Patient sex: M
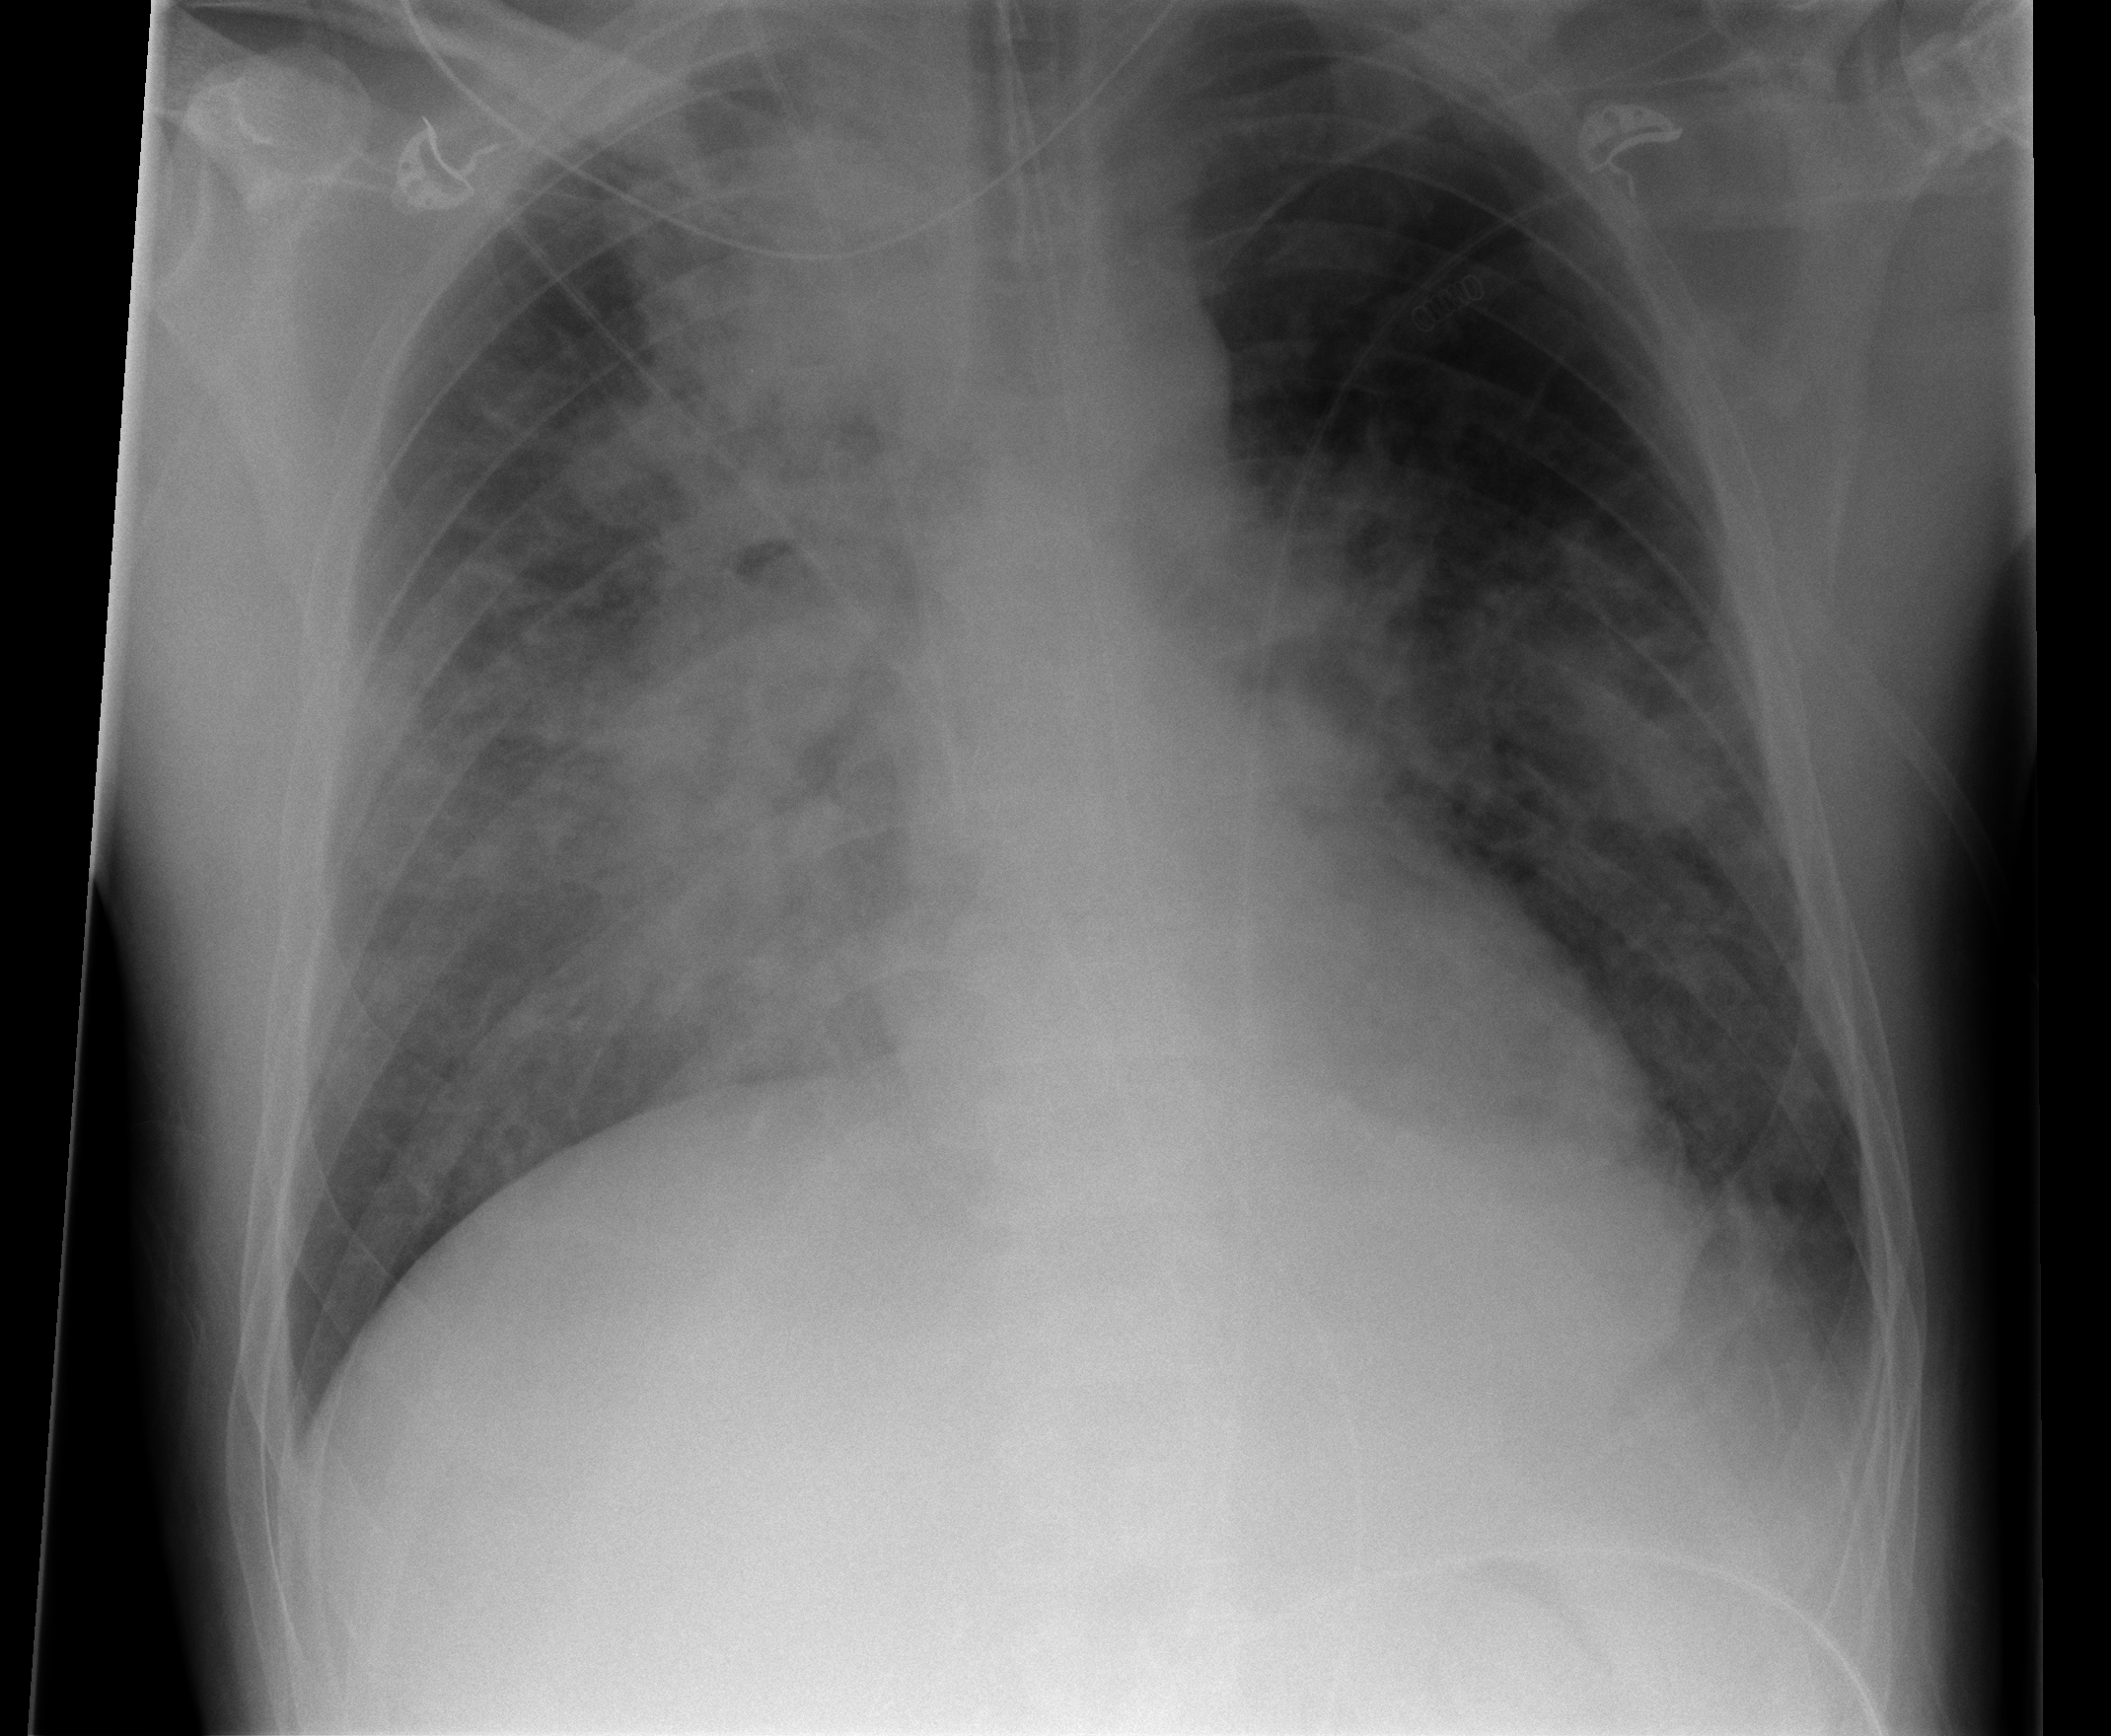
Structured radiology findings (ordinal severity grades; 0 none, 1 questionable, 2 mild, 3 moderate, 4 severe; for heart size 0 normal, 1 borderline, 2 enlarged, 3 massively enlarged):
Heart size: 0
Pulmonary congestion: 0
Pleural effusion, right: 1
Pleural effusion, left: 0
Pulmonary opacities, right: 3
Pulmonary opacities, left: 3
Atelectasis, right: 0
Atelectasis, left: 0